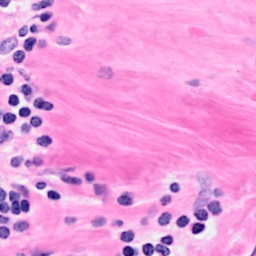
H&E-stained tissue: Breast